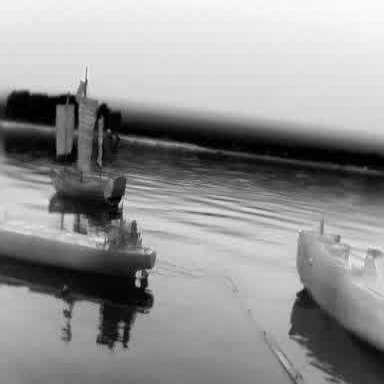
There is a sailboat in the infrared image.